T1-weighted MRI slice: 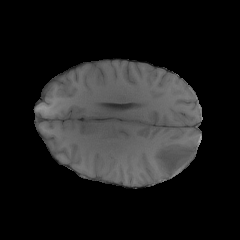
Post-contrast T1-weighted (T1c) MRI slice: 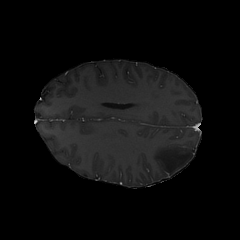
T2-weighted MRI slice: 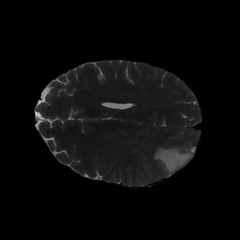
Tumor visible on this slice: yes